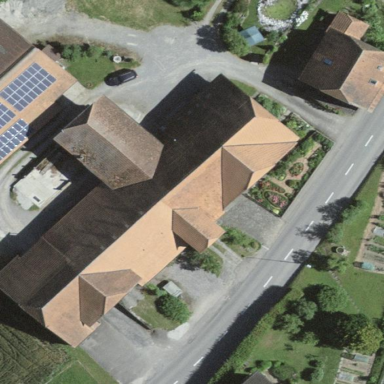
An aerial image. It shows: Farm building.